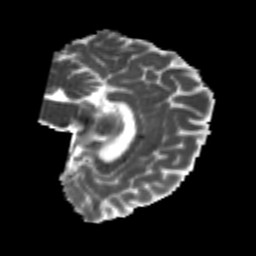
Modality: MD
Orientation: sagittal
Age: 26
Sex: female
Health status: healthy
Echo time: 0.074 s